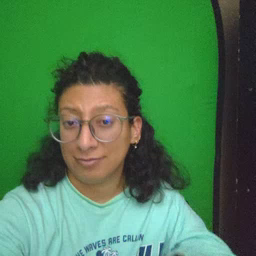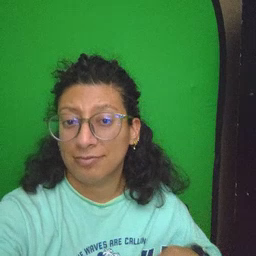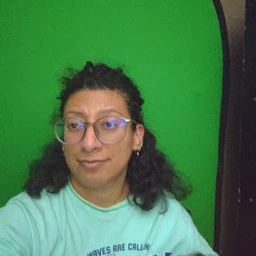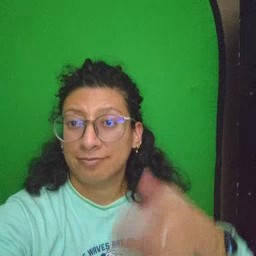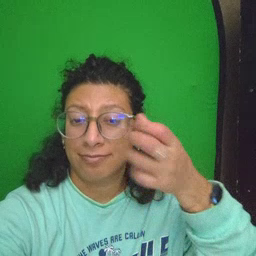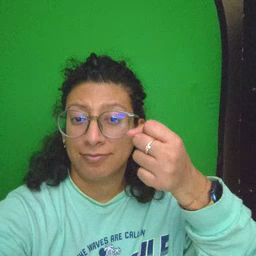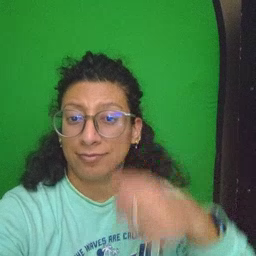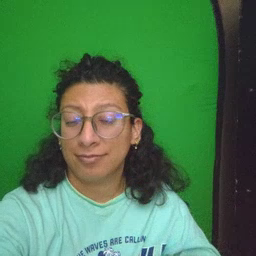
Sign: milk